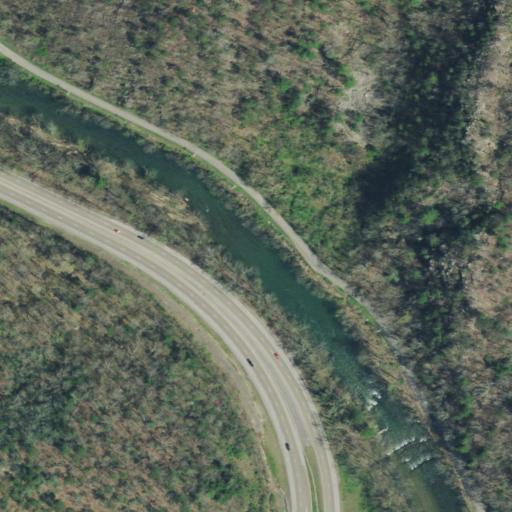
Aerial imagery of gap in Tennessee named Chilhowee Gap containing deciduous forest, open development, medium intensity development, mixed forest, evergreen forest, open water, low intensity development, woody wetlands, and grassland